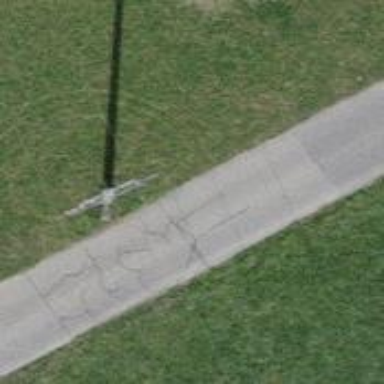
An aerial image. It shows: Power pole.